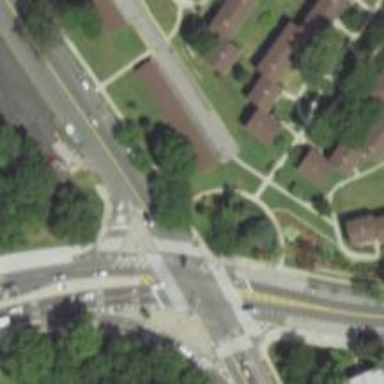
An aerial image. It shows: Traffic island located on footway.